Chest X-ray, AP view. Patient: 25 years old, sex F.
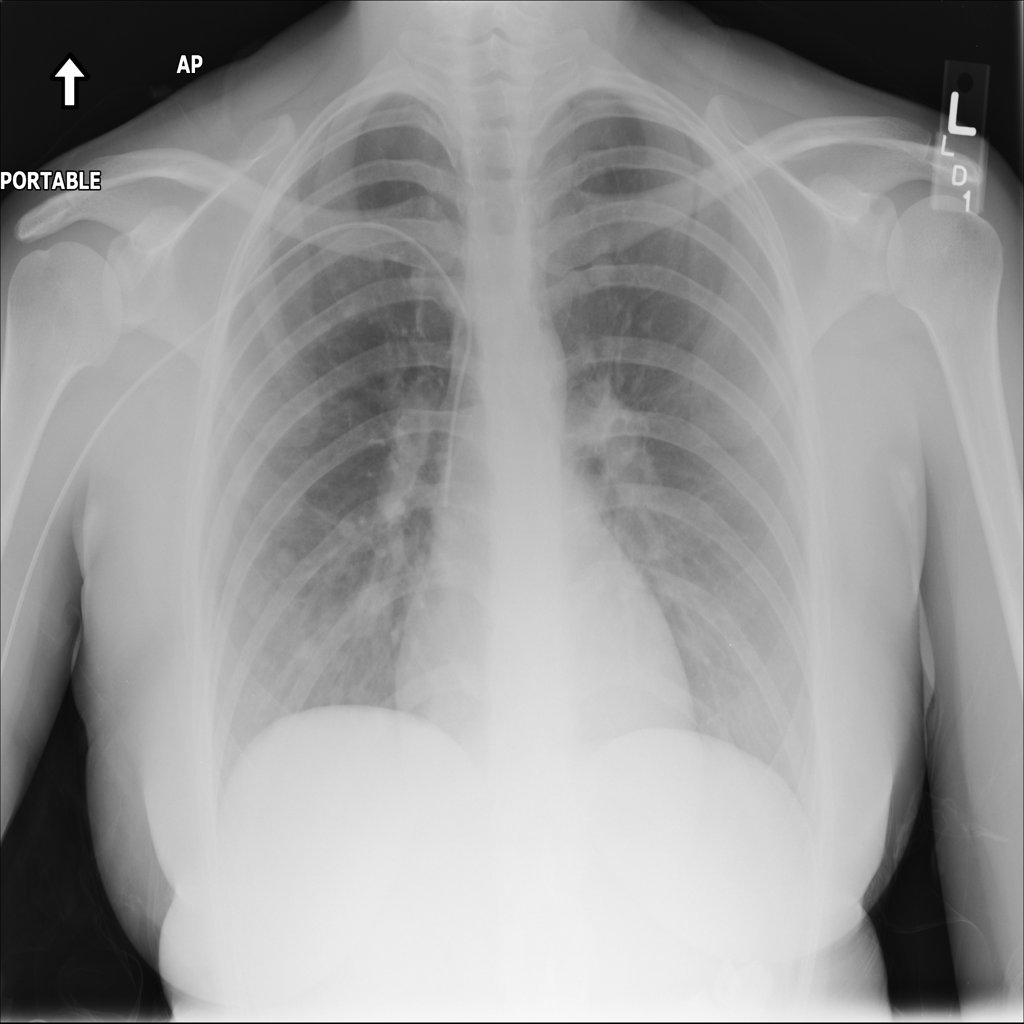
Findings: No Finding